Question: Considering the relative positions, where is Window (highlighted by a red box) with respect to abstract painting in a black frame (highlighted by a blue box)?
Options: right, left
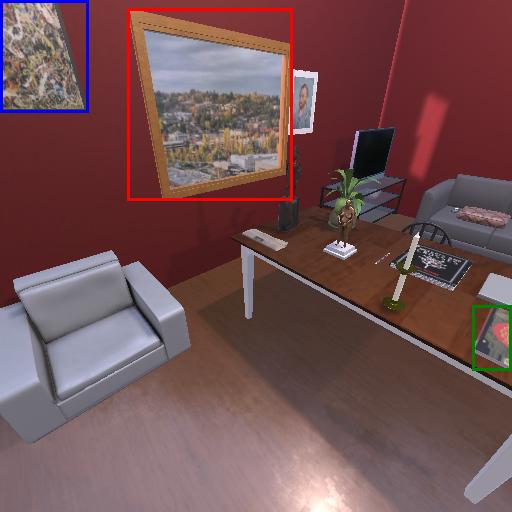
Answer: right